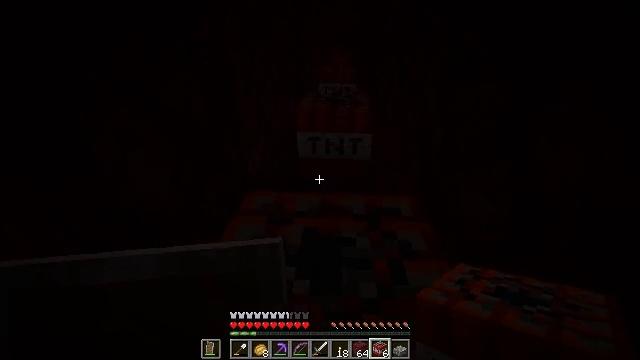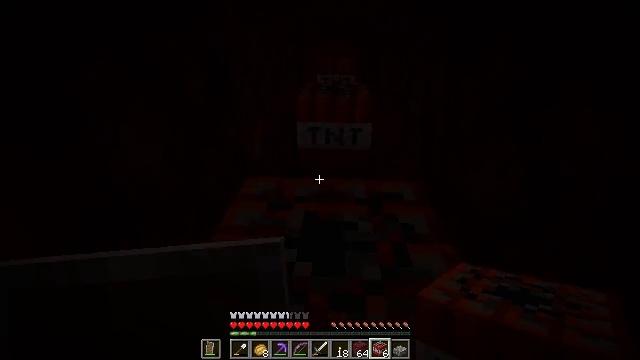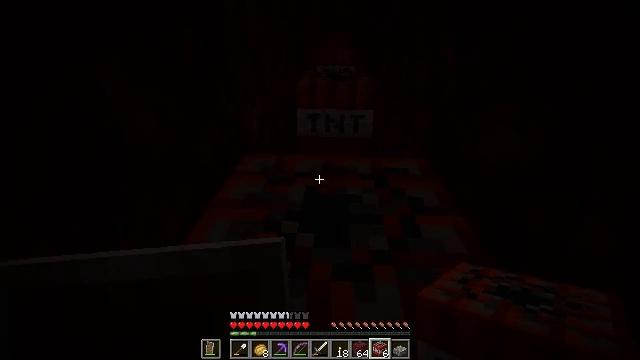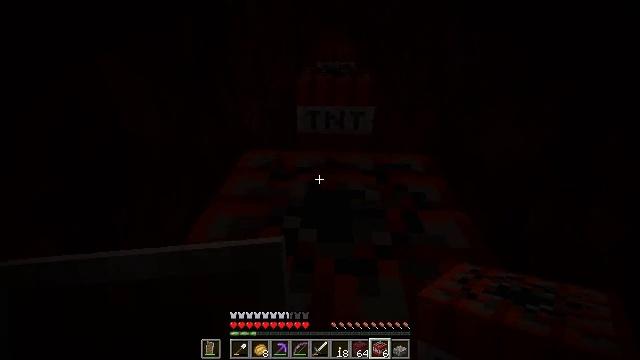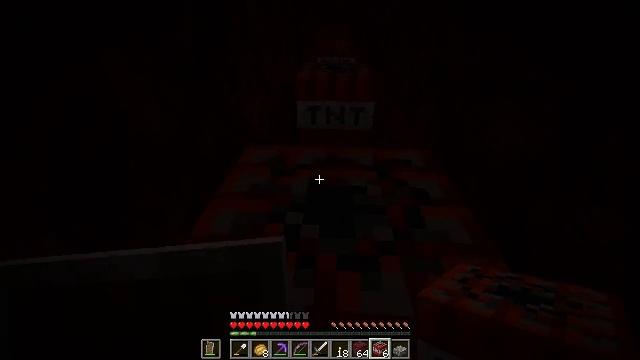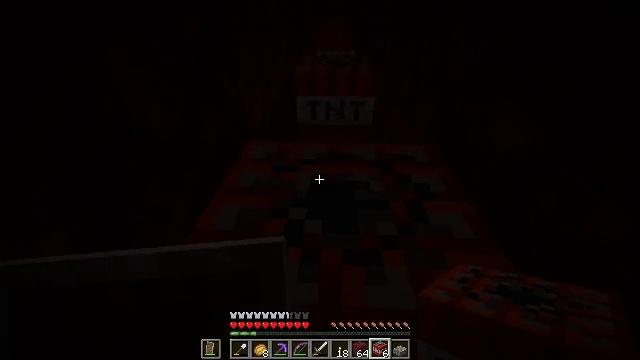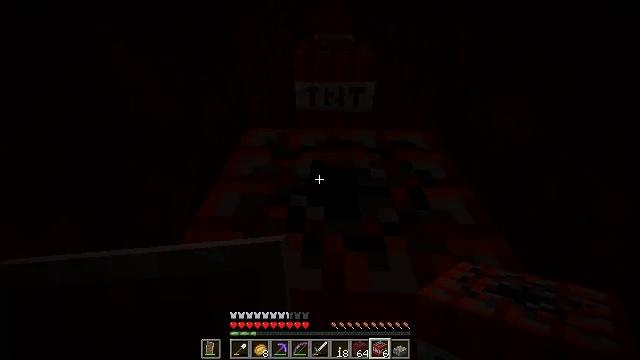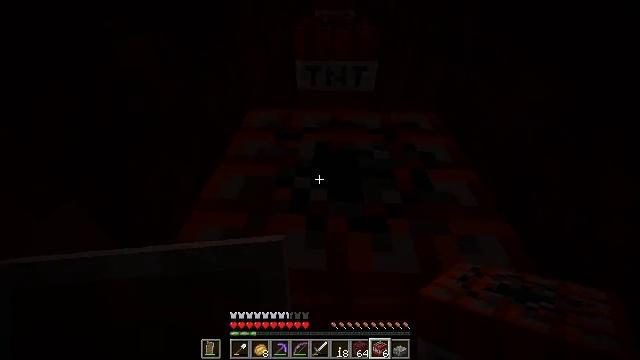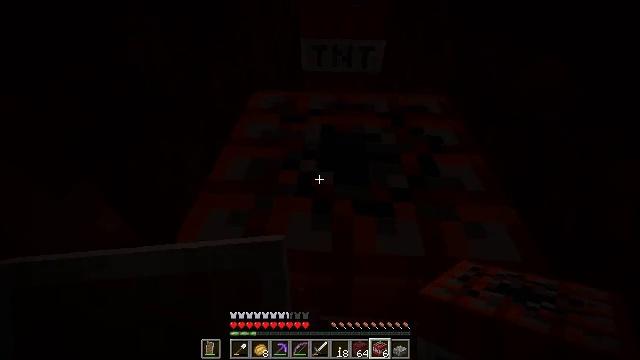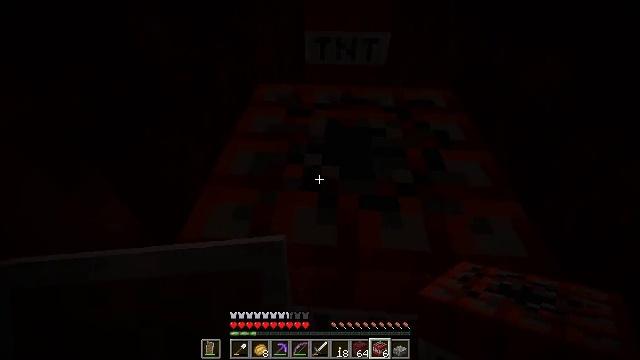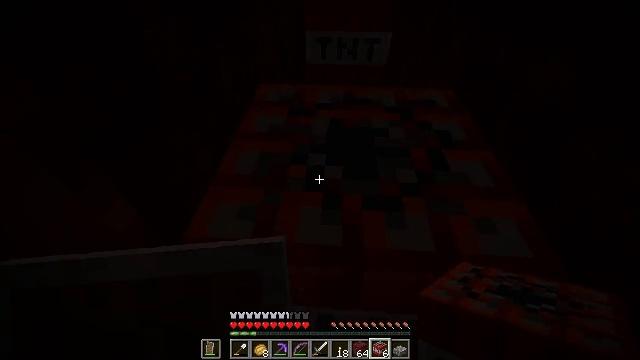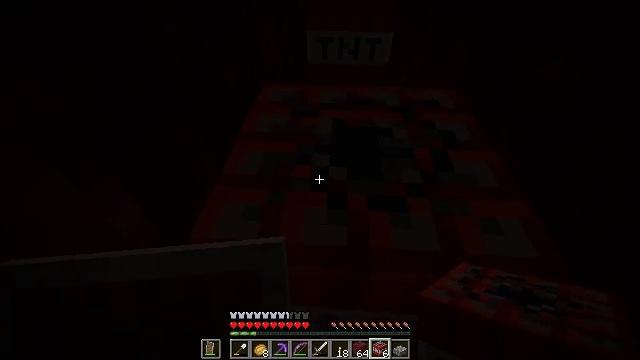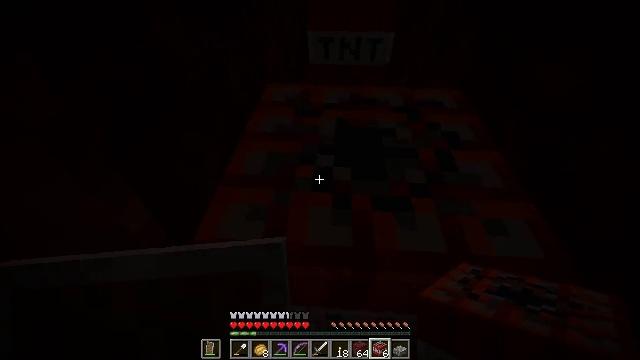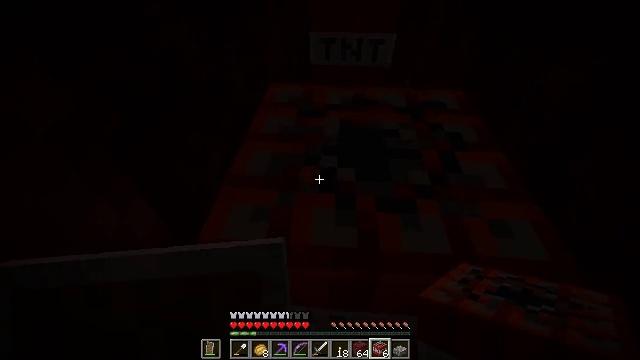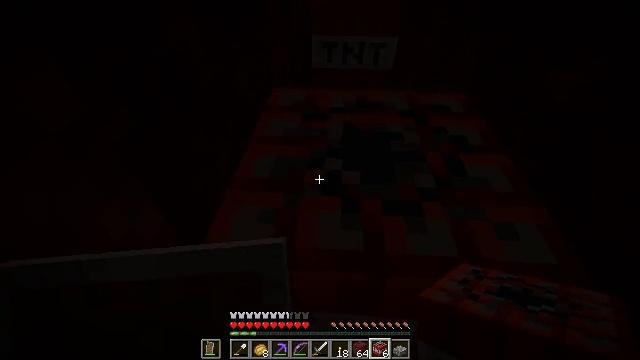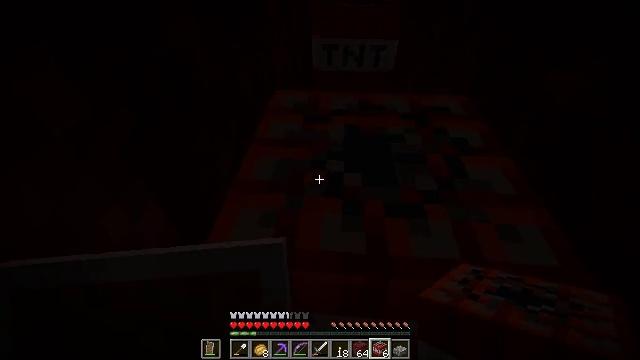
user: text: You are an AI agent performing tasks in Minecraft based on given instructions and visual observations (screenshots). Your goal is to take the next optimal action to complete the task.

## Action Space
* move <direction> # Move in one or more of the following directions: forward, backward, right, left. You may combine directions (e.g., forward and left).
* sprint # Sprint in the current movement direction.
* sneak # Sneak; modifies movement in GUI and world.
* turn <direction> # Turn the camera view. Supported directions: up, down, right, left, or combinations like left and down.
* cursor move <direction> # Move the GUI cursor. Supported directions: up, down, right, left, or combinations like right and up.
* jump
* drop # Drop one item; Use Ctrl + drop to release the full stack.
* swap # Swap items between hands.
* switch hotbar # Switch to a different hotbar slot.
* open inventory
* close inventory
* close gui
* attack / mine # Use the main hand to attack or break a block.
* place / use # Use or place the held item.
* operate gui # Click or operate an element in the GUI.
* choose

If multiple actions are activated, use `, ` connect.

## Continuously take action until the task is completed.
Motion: motion action
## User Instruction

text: Destroy the TNT to retrieve it.
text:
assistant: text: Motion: move forward, turn down, jump
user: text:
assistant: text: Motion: move forward, jump
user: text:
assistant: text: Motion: move forward, jump
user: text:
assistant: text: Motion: move forward, jump
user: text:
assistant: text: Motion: move forward, turn down, jump
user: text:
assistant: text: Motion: move forward, turn down, jump
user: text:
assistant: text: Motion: move forward, turn down
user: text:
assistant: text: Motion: move forward, turn left and down
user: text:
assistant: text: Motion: move forward, turn down
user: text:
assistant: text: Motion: move forward
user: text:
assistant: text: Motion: move forward
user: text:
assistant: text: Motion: move forward
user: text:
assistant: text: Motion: move forward
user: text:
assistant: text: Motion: no_op
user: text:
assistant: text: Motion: no_op
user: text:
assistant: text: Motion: no_op
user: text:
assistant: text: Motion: attack / mine
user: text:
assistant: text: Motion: attack / mine
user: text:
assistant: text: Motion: attack / mine
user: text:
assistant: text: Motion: no_op
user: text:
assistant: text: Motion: no_op
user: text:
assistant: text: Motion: no_op